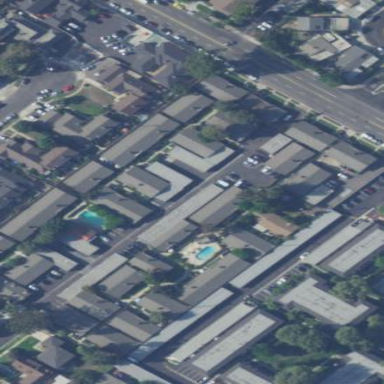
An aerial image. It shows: Residential area with apartments.